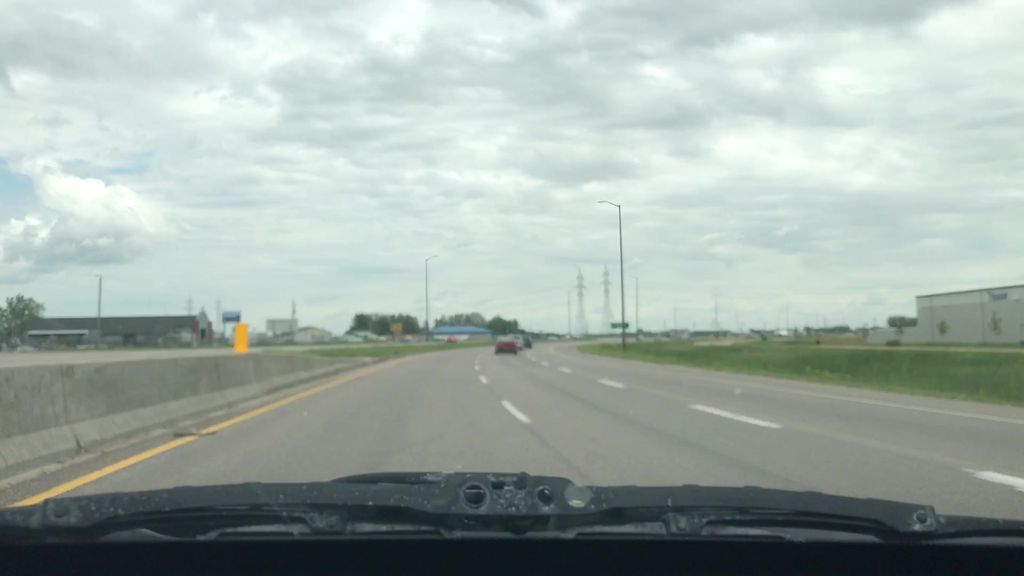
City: winnipeg